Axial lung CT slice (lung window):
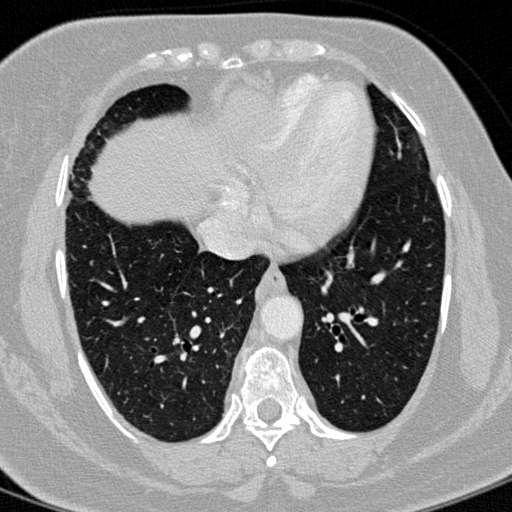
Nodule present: no